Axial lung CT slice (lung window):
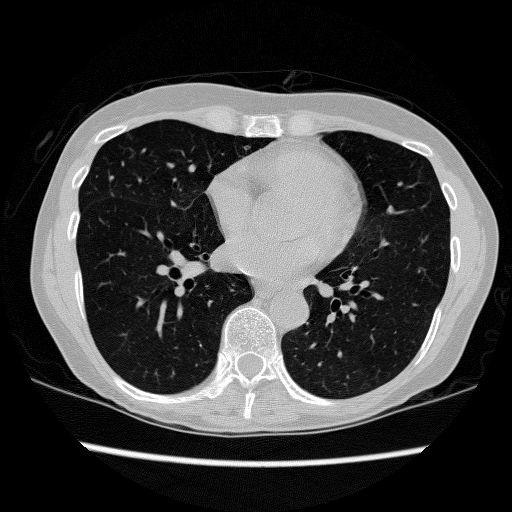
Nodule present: no